Question: I am running Virtuemart 1.1.9 on top of Joomla 1.5.25, when I attempt to edit my Virtuemart configuration, the page displays like the image below... When I look at the same page on a different server, the tabs (Global,Security,Site, etc) are there, along with the Save/Apply/Cancel buttons.
AHIA,
LarryR...

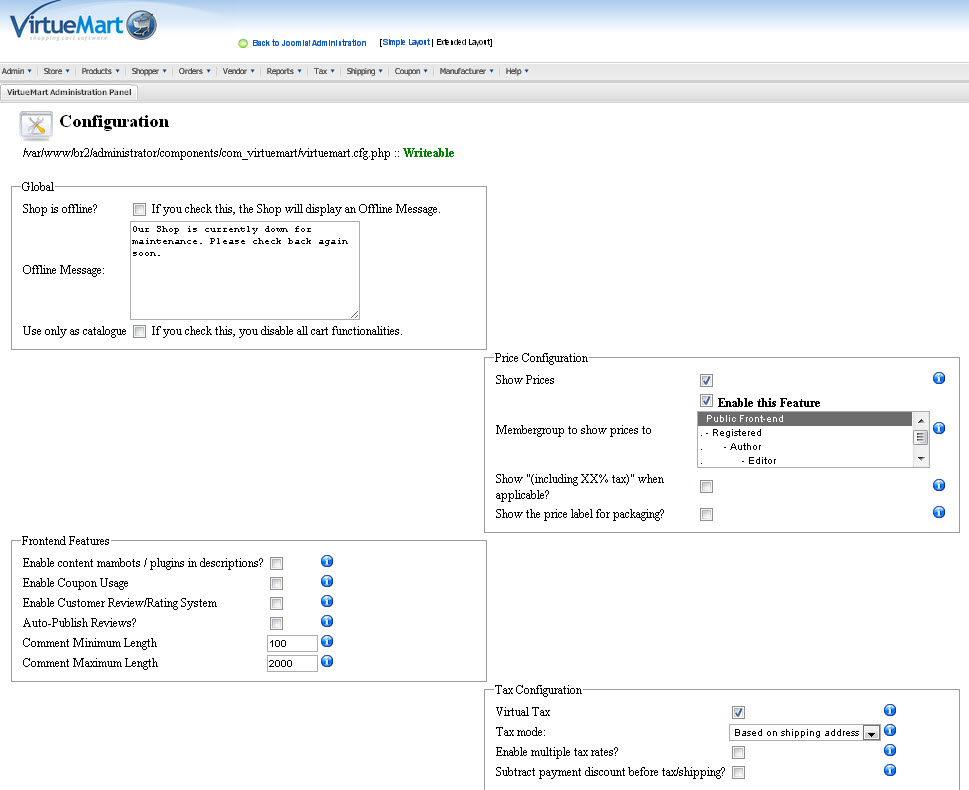
Answer: I'm pretty sure the clue lies in "When I look at the same page on a different server". You're missing some stylesheet(s) and possibly some image or folderss on the server that you're getting this on. These are the typical places that they lie, so compare them on the server that is displaying it properly.
'''
yourroot\components\com_virtuemart\shop_image\ps_imageyourroot\components\com_virtuemart hemes\default'''
and possibly:
'''
yourroot\images\M_images
'''